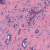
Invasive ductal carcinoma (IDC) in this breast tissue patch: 1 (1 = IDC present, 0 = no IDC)